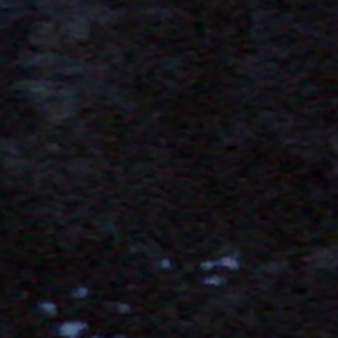
Label: other